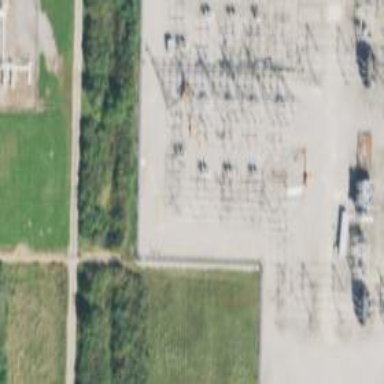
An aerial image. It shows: Switch used for power control.